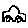
Label: car